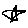
Label: star